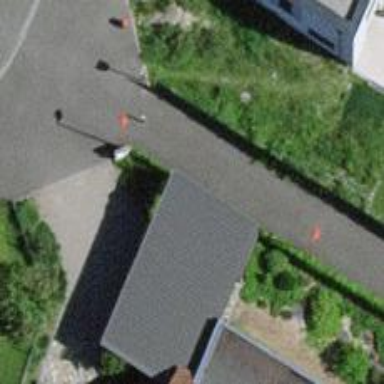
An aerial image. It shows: Bollard barrier.